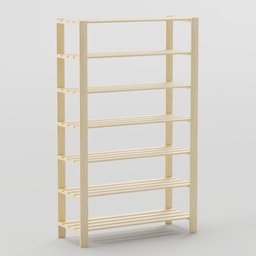
Label: furniture